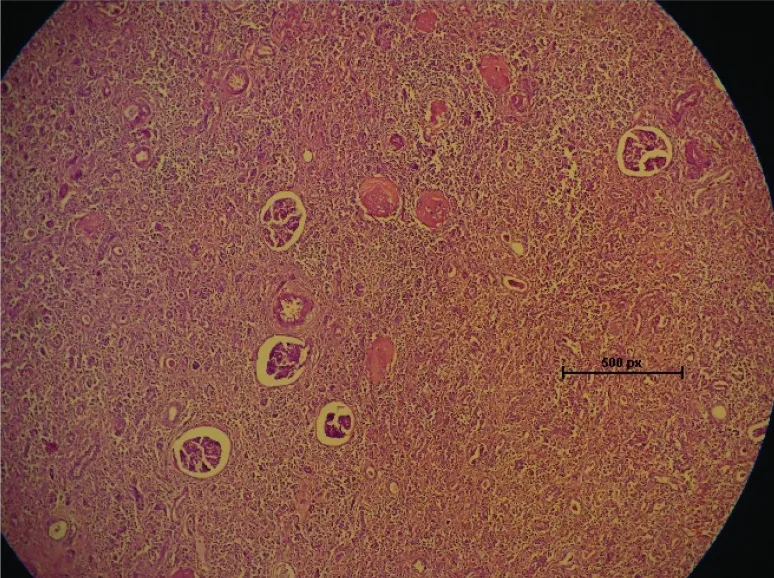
Microscopic examination at 100X magnification showing collection of foamy macrophages and inflammatory infiltrate diffusely infiltrating the renal parenchyma.
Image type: pathology (h&e)